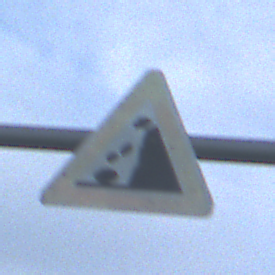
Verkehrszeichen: SteinschlagRechts
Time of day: MorningAfternoon
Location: Outdoor (Nature)
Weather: PartlyCloudy
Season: NotSpecified
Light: Natural